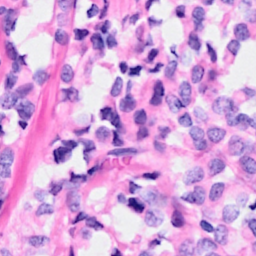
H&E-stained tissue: Breast